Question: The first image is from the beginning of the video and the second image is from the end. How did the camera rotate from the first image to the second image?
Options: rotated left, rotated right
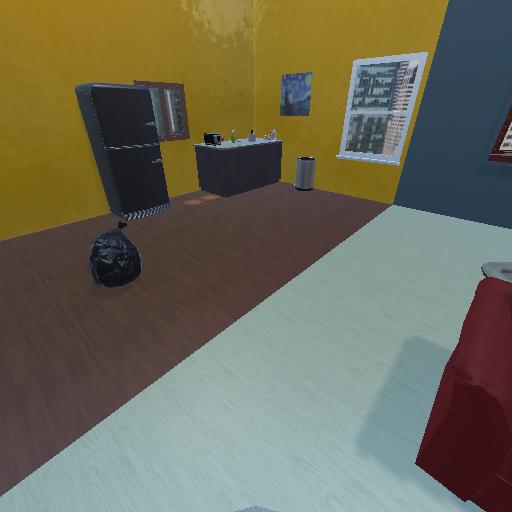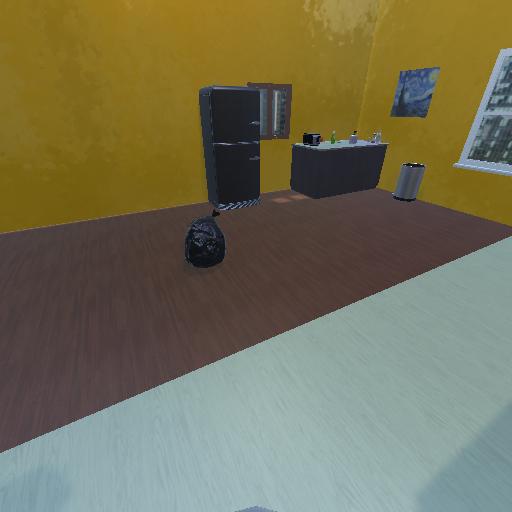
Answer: rotated left